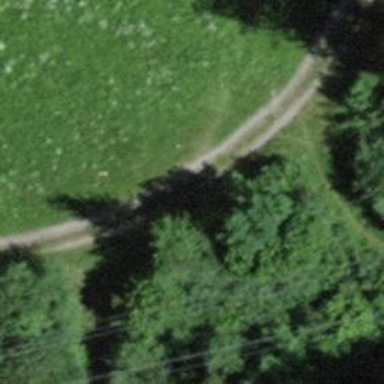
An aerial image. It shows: Track with grade 2 tracktype.